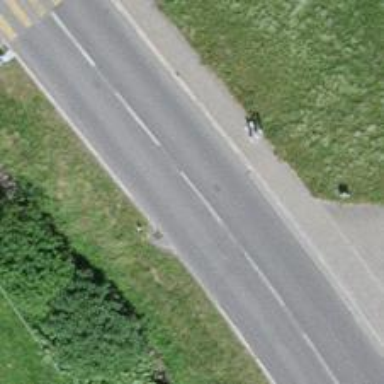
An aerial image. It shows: Unclassified road with asphalt surface and lane markings.